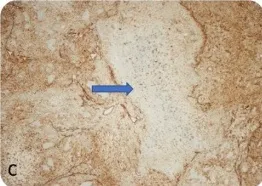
Vimentin positivity in the sarcomatous component.
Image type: pathology (immunostaining)